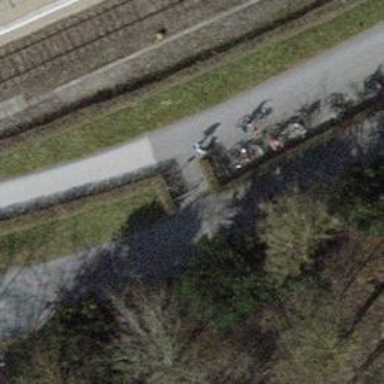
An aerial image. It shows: Footway with fine gravel surface.